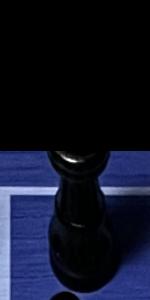
Label: Queen_Black